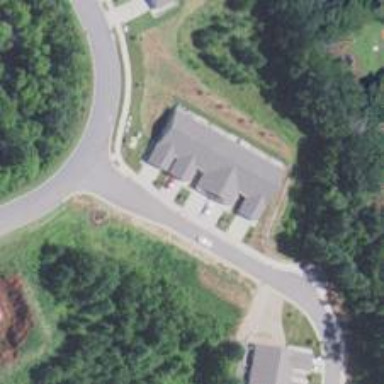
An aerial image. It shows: Driveway.